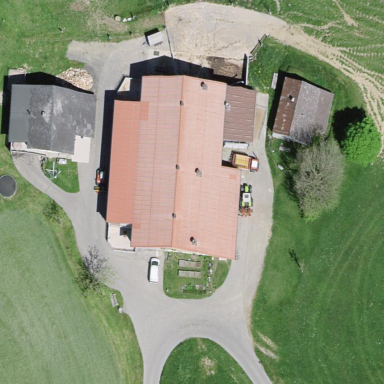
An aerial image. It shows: Farmyard area.